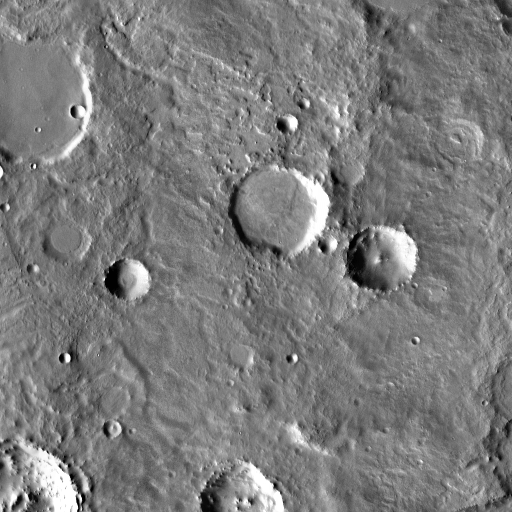
Crater classes present: Background, Other, Buried